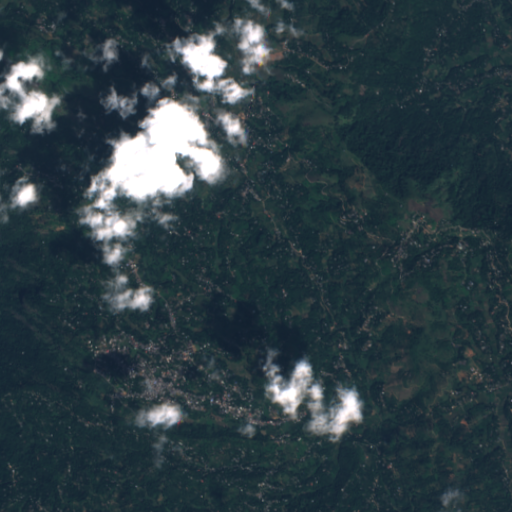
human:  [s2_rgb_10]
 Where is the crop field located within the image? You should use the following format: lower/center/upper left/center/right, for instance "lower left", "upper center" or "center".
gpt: The crop field is located in the upper left of the image.
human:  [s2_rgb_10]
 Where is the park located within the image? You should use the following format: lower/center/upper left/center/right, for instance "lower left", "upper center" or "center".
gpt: The park is located in the upper center of the image.
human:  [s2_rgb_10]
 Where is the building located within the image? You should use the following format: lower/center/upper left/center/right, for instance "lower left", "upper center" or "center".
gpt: There is no building in the image.